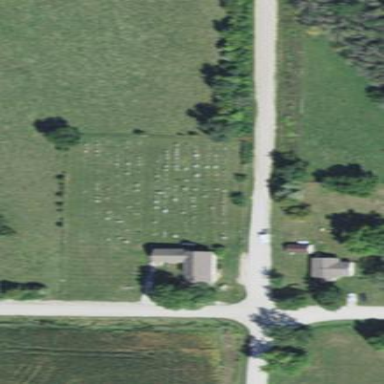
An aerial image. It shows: Cemetery.